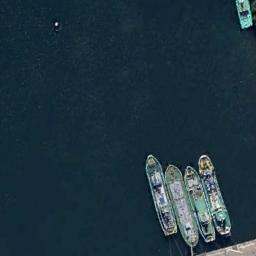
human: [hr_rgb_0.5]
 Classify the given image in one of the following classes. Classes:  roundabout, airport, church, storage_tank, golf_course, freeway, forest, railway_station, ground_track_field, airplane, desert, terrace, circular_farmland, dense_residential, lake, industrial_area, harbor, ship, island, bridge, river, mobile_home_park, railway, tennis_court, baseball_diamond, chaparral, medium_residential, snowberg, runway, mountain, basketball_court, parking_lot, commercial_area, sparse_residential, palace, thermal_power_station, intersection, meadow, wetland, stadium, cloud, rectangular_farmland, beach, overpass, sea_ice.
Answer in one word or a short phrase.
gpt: ship